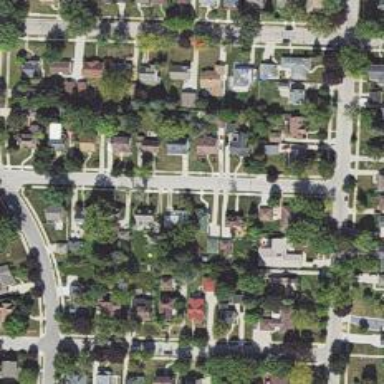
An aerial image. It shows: Neighborhood.